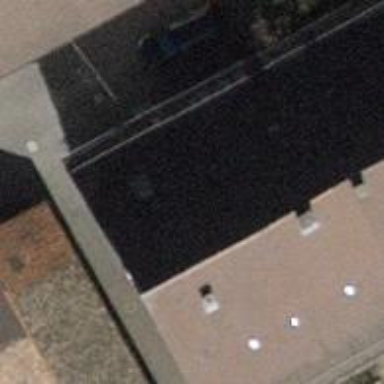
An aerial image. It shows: Building with tiled roof.